Question: So I basically have a table with multiple columns.

So for each of the ids (1, 2, 3), I would like to check in which column there is sub-string of * (as you see sometimes it's in B and sometimes in C). Then I would like to extract the whole string that contains * and is associated with the given ID.
In other words the entries that I am looking for that contain a specific substring are scatted all throughout the 10 different columns.
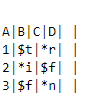
Answer: Use HLOOKUP
'''
=HLOOKUP("*~**",B1:C1,1,FALSE)
'''
Since the asterisk(*) is a wildcard we need to append it with the tilde(~) to tell Search to look for the actual character.
The outer '*' allow the HLOOKUP to look at part.
<URL>